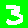
Digit: 3